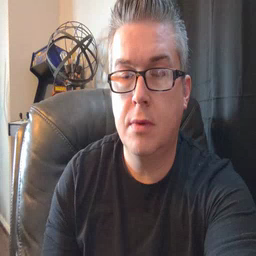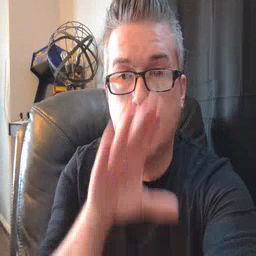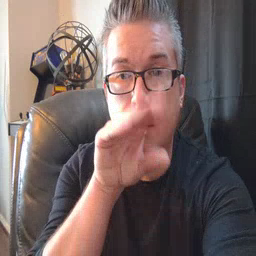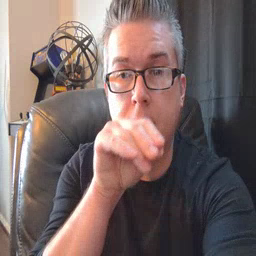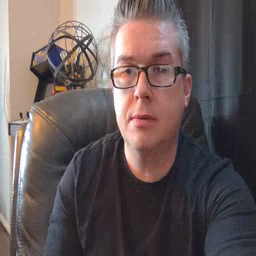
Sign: goose